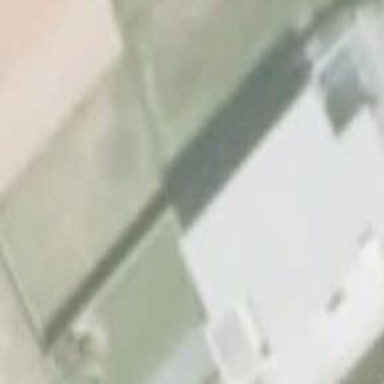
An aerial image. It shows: Fence.